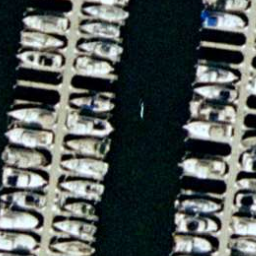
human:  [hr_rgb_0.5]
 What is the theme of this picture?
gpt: harbor

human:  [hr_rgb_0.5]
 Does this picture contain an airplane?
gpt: no

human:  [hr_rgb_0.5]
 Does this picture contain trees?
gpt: no

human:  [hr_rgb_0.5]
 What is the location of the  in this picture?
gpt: i cannot see it